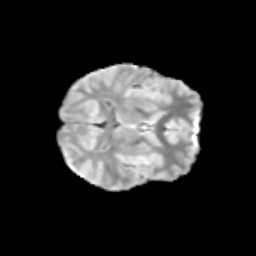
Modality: T2w
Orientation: axial
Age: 13
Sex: female
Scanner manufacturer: siemens
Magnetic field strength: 3 T
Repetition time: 3.8 s
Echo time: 0.07 s